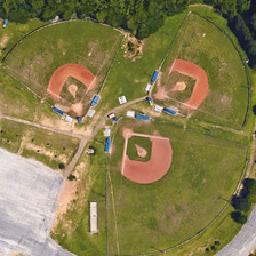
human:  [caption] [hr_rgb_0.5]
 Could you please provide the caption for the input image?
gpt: There are many small black and white rooms in the middle of the three baseball fields.

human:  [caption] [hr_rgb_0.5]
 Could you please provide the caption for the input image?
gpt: Next to the three baseball fields is a gray open road.

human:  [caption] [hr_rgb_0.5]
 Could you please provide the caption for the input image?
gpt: There are many black and white rooms in the middle of the three baseball fields.

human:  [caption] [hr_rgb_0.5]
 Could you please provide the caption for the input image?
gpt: In the three baseball fields, there are many small black and white rooms.

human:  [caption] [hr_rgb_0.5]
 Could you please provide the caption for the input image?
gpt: Next to the three baseball fields is a gray, empty path.